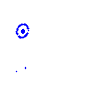
Particle: electron